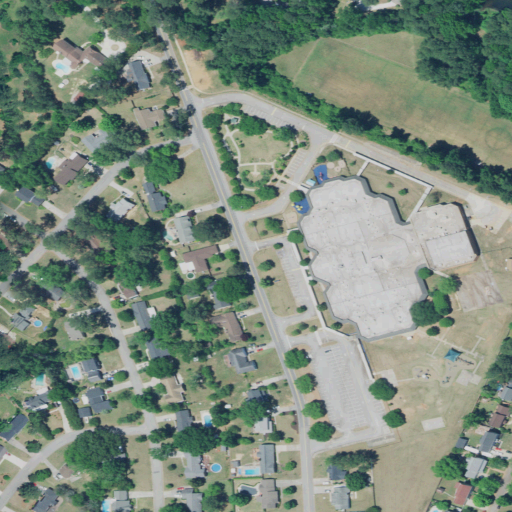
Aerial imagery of mountain in South Carolina named Nursery Hill containing low intensity development, open development, medium intensity development, pasture, evergreen forest, high intensity development, and open water